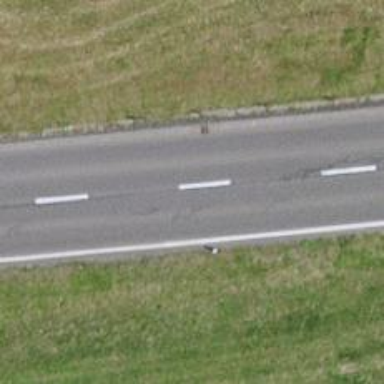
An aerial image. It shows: Asphalt road classified as primary highway.